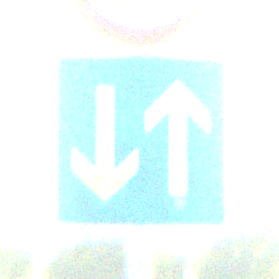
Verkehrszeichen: VorrangVorGegenverkehr
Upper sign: Geschwindigkeit50
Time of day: SunriseSunset
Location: Outdoor (RoadRail)
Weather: Clear
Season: NotSpecified
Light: Natural